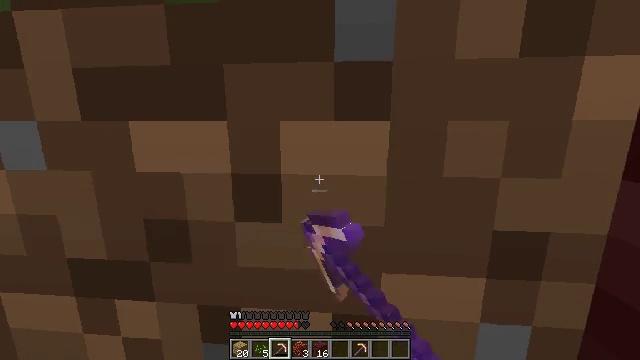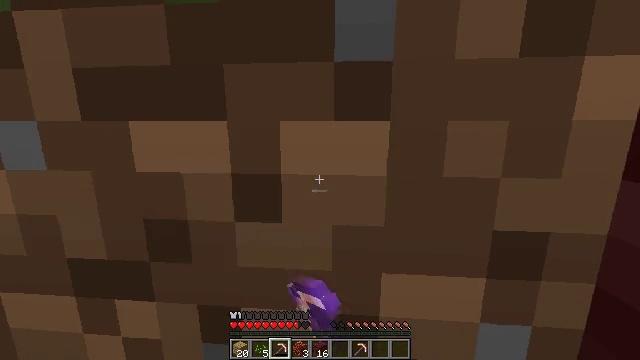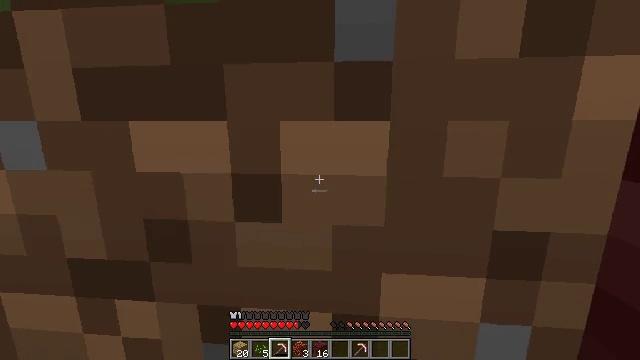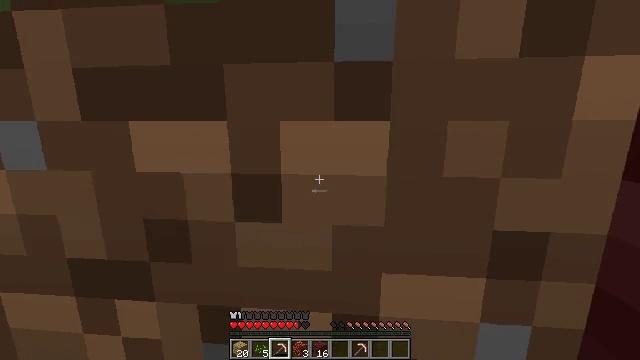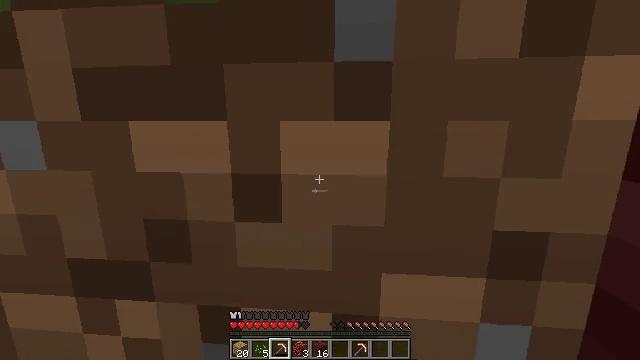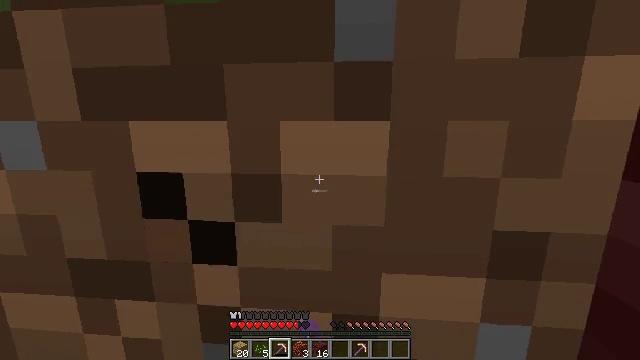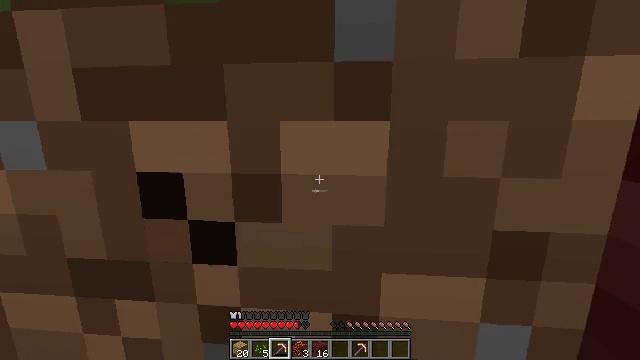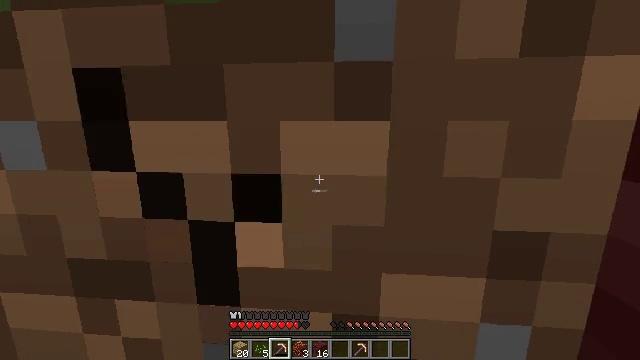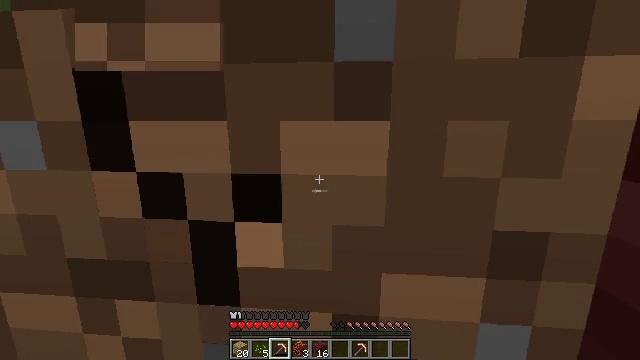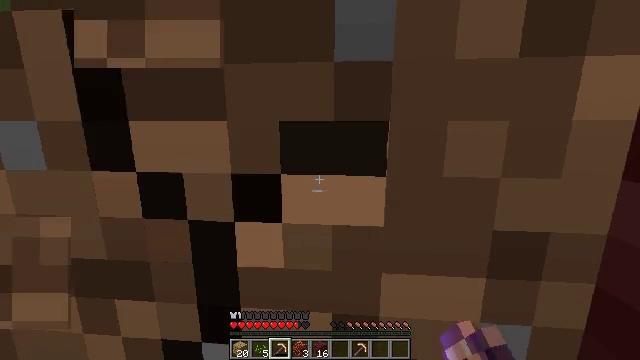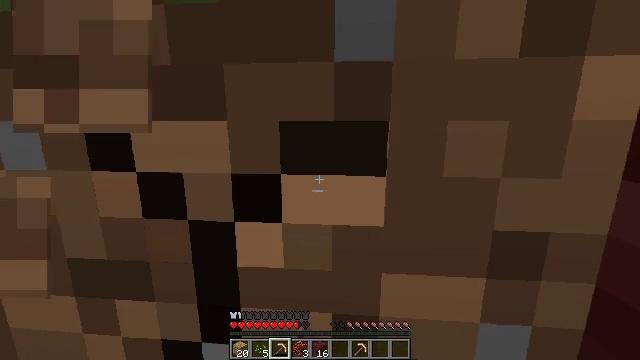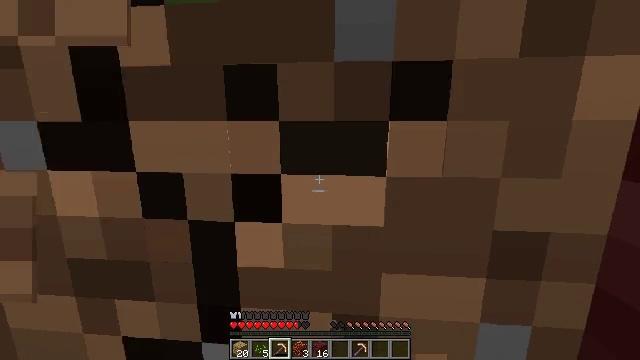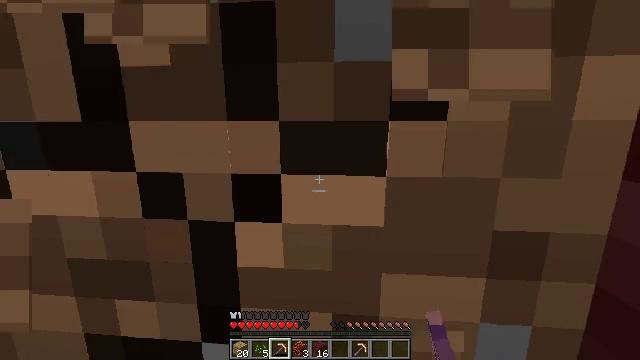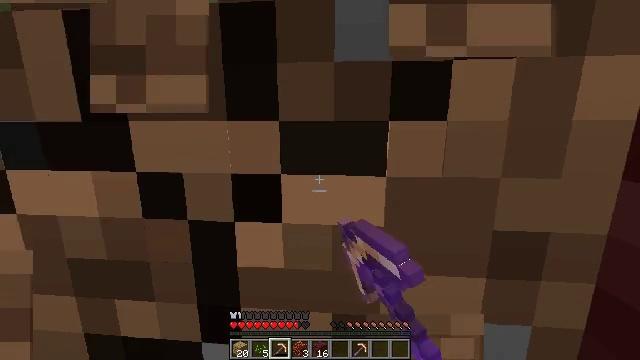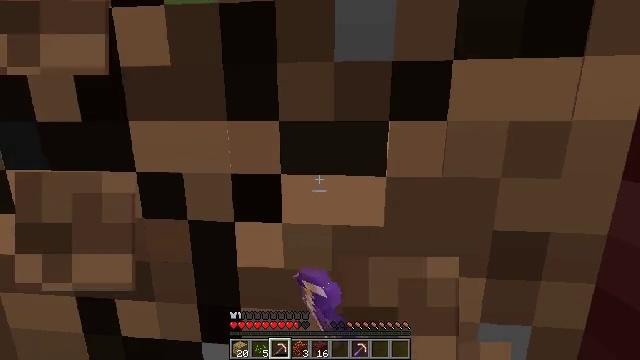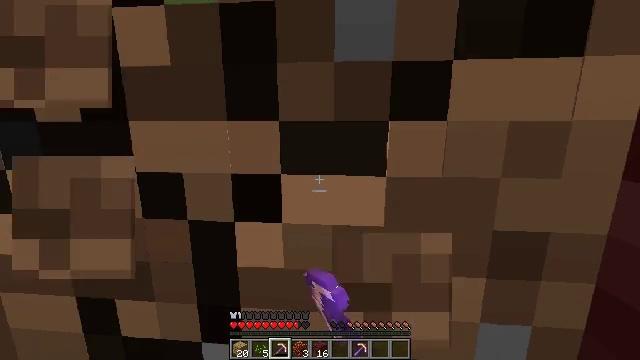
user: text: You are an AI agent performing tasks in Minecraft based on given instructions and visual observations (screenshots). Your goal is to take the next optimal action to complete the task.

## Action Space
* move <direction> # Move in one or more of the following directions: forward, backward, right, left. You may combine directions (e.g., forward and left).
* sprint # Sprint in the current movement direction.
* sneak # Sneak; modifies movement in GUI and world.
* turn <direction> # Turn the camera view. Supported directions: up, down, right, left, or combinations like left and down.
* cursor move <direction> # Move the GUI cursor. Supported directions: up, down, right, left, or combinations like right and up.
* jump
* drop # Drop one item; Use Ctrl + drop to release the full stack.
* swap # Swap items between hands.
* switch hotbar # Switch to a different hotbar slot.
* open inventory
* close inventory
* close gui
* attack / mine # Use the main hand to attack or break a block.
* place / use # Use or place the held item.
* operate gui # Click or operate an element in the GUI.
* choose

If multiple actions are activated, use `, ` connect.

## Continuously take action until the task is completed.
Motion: motion action
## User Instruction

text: Harvest grass block to clear the area.
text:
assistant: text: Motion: no_op
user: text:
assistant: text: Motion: no_op
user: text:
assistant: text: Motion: no_op
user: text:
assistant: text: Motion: attack / mine
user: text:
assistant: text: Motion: attack / mine
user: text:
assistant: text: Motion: attack / mine
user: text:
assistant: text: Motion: attack / mine
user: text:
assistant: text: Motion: attack / mine
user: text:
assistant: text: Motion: attack / mine
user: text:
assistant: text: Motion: attack / mine
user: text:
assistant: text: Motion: attack / mine
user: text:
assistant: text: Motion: attack / mine
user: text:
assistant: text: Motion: attack / mine
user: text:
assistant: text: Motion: attack / mine
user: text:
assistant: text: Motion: attack / mine
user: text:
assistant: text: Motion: attack / mine
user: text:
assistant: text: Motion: attack / mine
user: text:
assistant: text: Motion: attack / mine
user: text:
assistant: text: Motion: attack / mine
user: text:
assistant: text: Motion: attack / mine
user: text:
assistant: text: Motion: attack / mine
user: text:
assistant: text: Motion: attack / mine
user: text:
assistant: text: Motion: attack / mine
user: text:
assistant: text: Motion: attack / mine
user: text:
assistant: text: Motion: attack / mine
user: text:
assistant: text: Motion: attack / mine